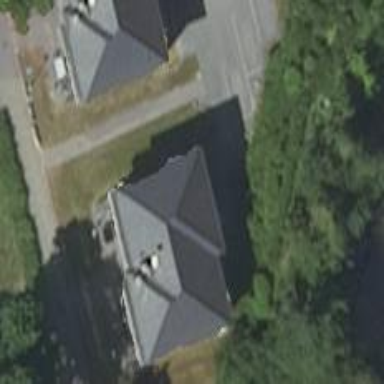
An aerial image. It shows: Image showing building with apartments.